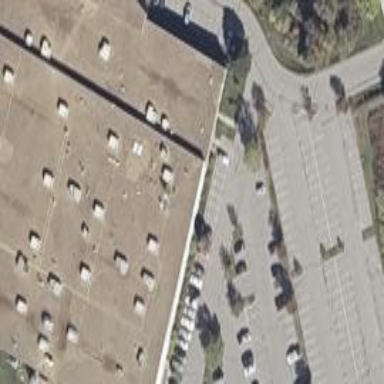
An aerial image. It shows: Commercial building.